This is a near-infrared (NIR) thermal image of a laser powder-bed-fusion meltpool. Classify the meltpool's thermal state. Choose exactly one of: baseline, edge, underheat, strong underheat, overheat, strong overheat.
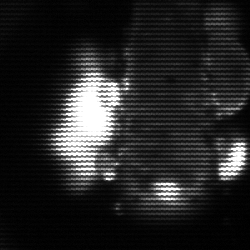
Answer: strong underheat